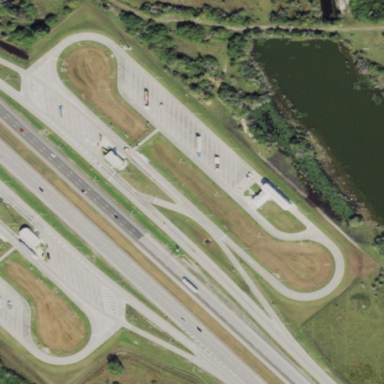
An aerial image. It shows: Rest area along the road.